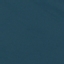
Label: SeaLake